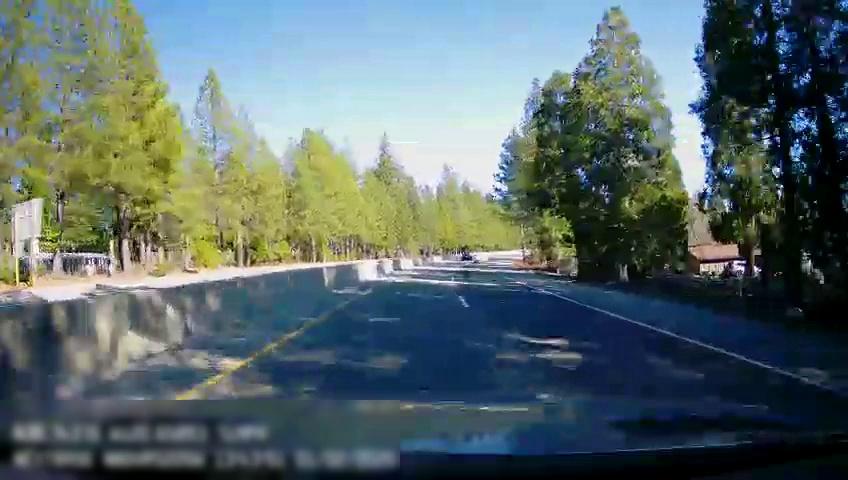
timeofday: Day
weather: Sunny
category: Drivable Space
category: Drivable Space
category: Vehicles | Car
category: Vehicles | Car
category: Lanes | Alternate Lane
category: Lanes | Current Lane
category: Lanes | Alternate Lane